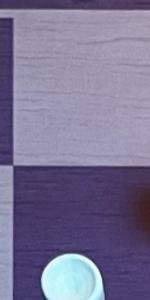
Label: Empty